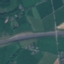
Label: Highway